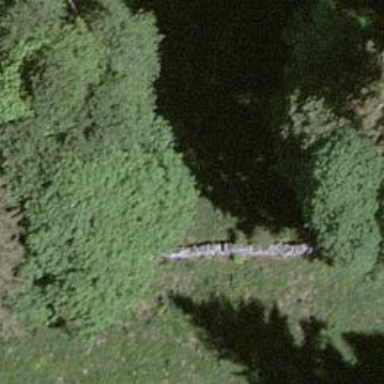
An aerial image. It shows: Wall is shown in the image.